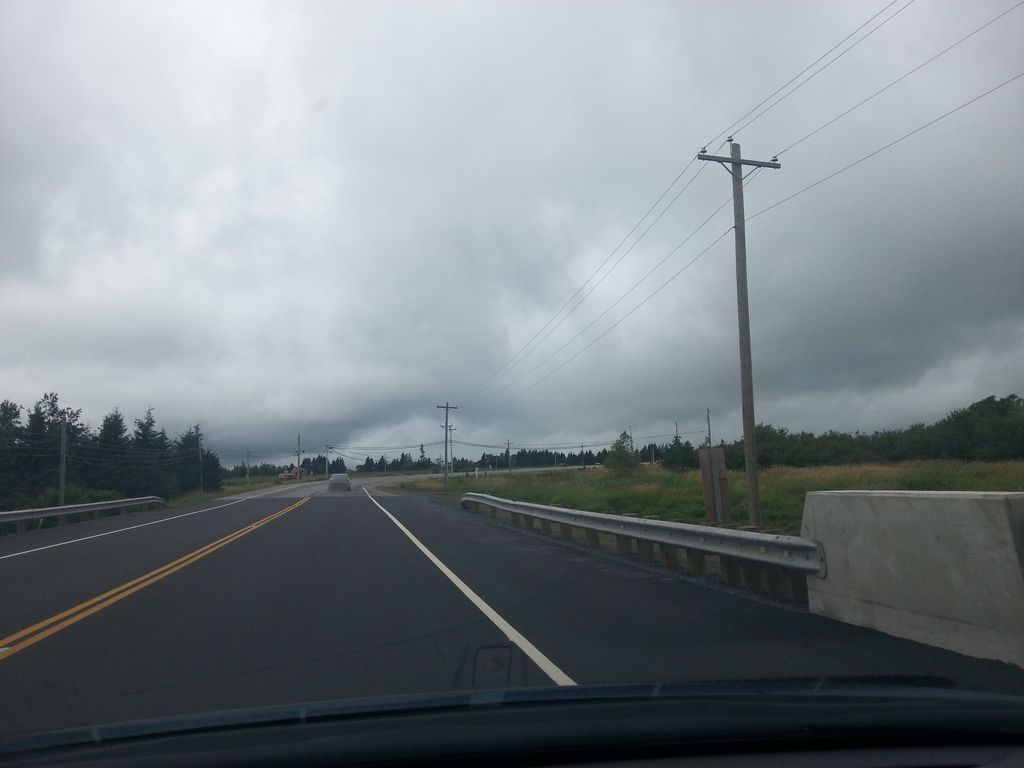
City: charlottetown